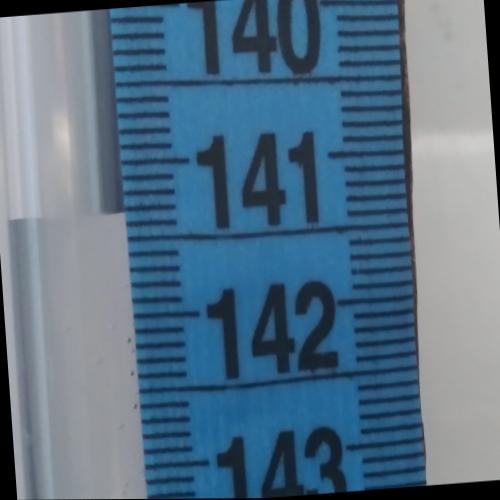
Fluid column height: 141.3 cm